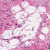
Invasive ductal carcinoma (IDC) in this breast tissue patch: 0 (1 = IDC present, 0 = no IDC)